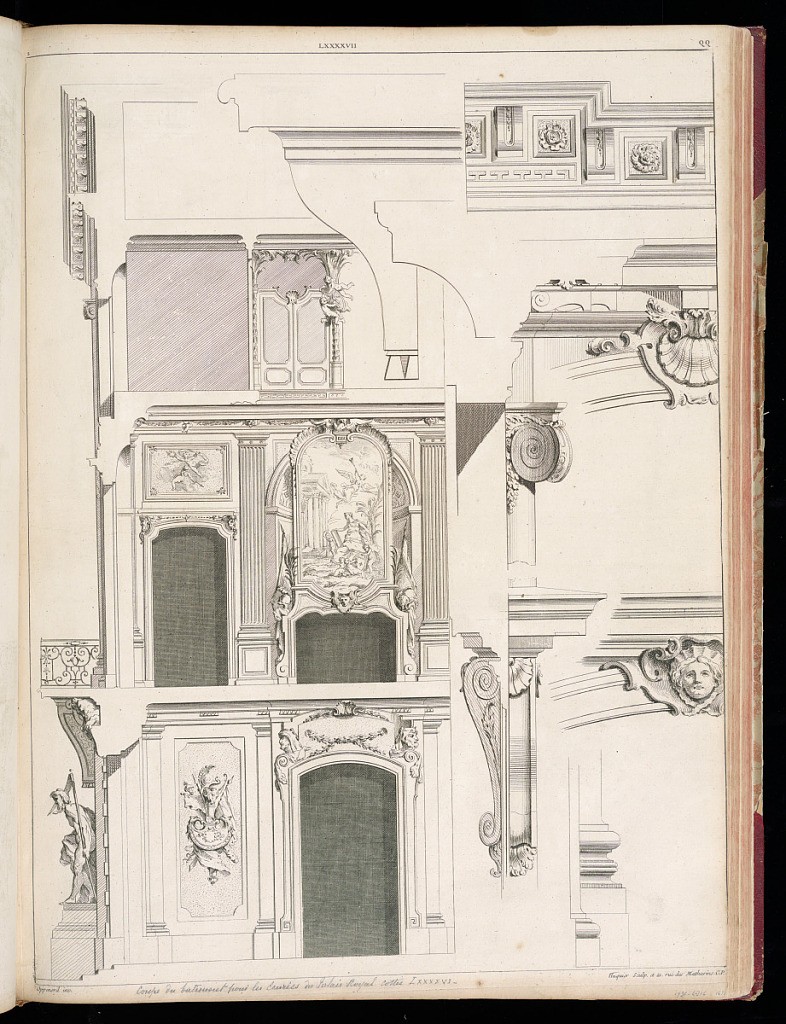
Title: Cross Section of a Three-Story Building
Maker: Gilles-Marie Oppenord, French, 1672–1742
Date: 1749-1761
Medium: Etching and engraving on laid paper
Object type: Bound print
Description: Cross section of a three-story building showing the interiors on the left side of the plate and details of various moldings on the right. The interior features various decorative elements including panel trophies, carved and painted overdoors, allegorical paintings, and ornamental clasps of shells and mascarons. An inscription at the bottom of the page indicates that this is the cross section of the stables of the Palais Royal, the façade of which is illustrated on the title page of the series, 1921-6-216(62). The plate is signed and numbered, but it is trimmed on the right side.